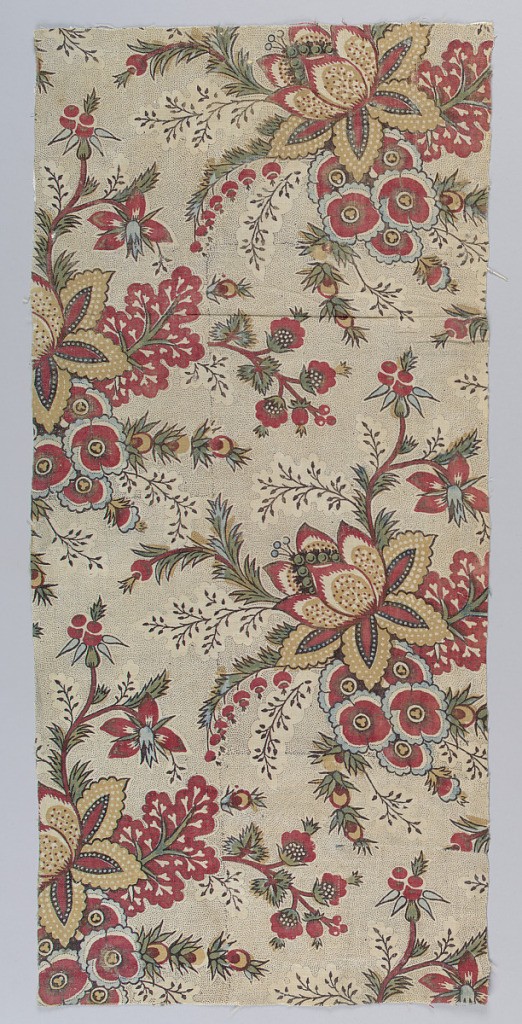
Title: Textile
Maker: A. Quesnel
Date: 1750–1800
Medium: linen warp, cotton weft Technique: block printed and painted on plain weave (black, red and yellow block printed, blue applied by brush)
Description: Exotic flowers on a black picotage background.